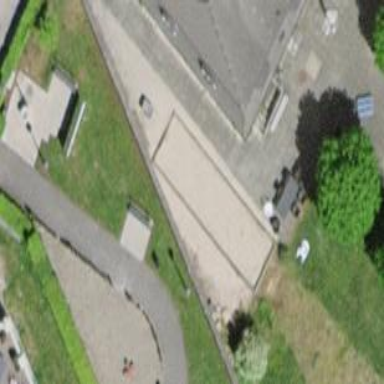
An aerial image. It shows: Boules pitch in the leisure land area.